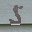
Label: 5